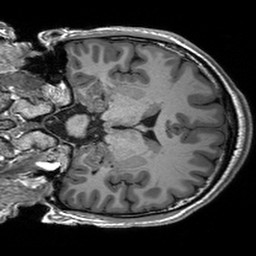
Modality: T1w
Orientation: coronal
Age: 18
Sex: male
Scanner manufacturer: siemens
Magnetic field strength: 3 T
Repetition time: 2.53 s
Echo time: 0.00227 s